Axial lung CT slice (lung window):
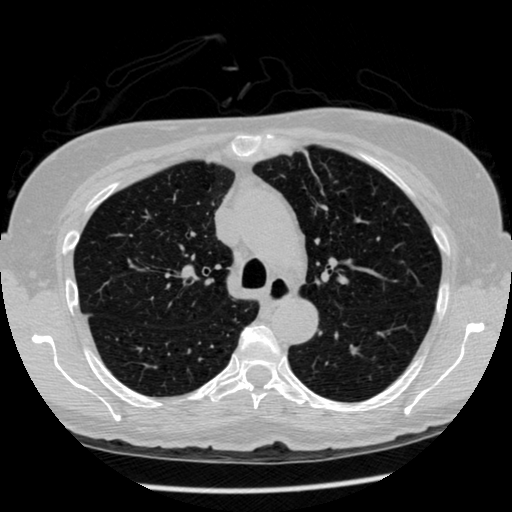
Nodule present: no